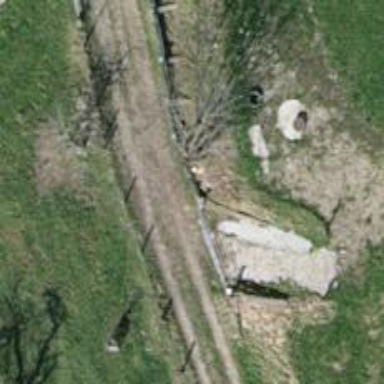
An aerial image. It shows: Fence is in the image.